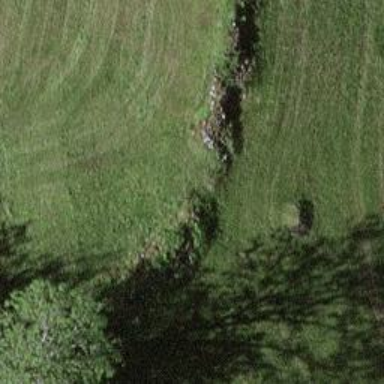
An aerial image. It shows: Dry stone wall barrier.